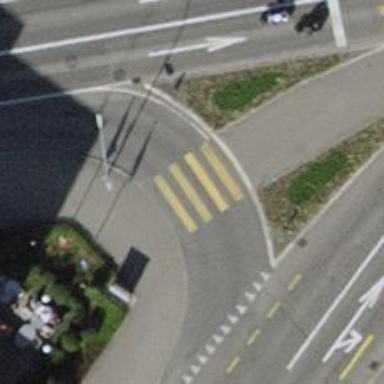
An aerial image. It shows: Tertiary link road with separate asphalt sidewalk.